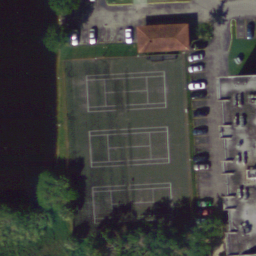
Label: tennis court